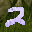
Label: 2